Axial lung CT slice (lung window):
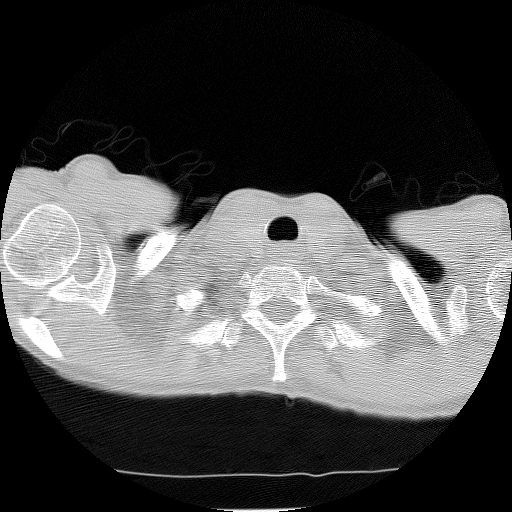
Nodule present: no